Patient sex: M
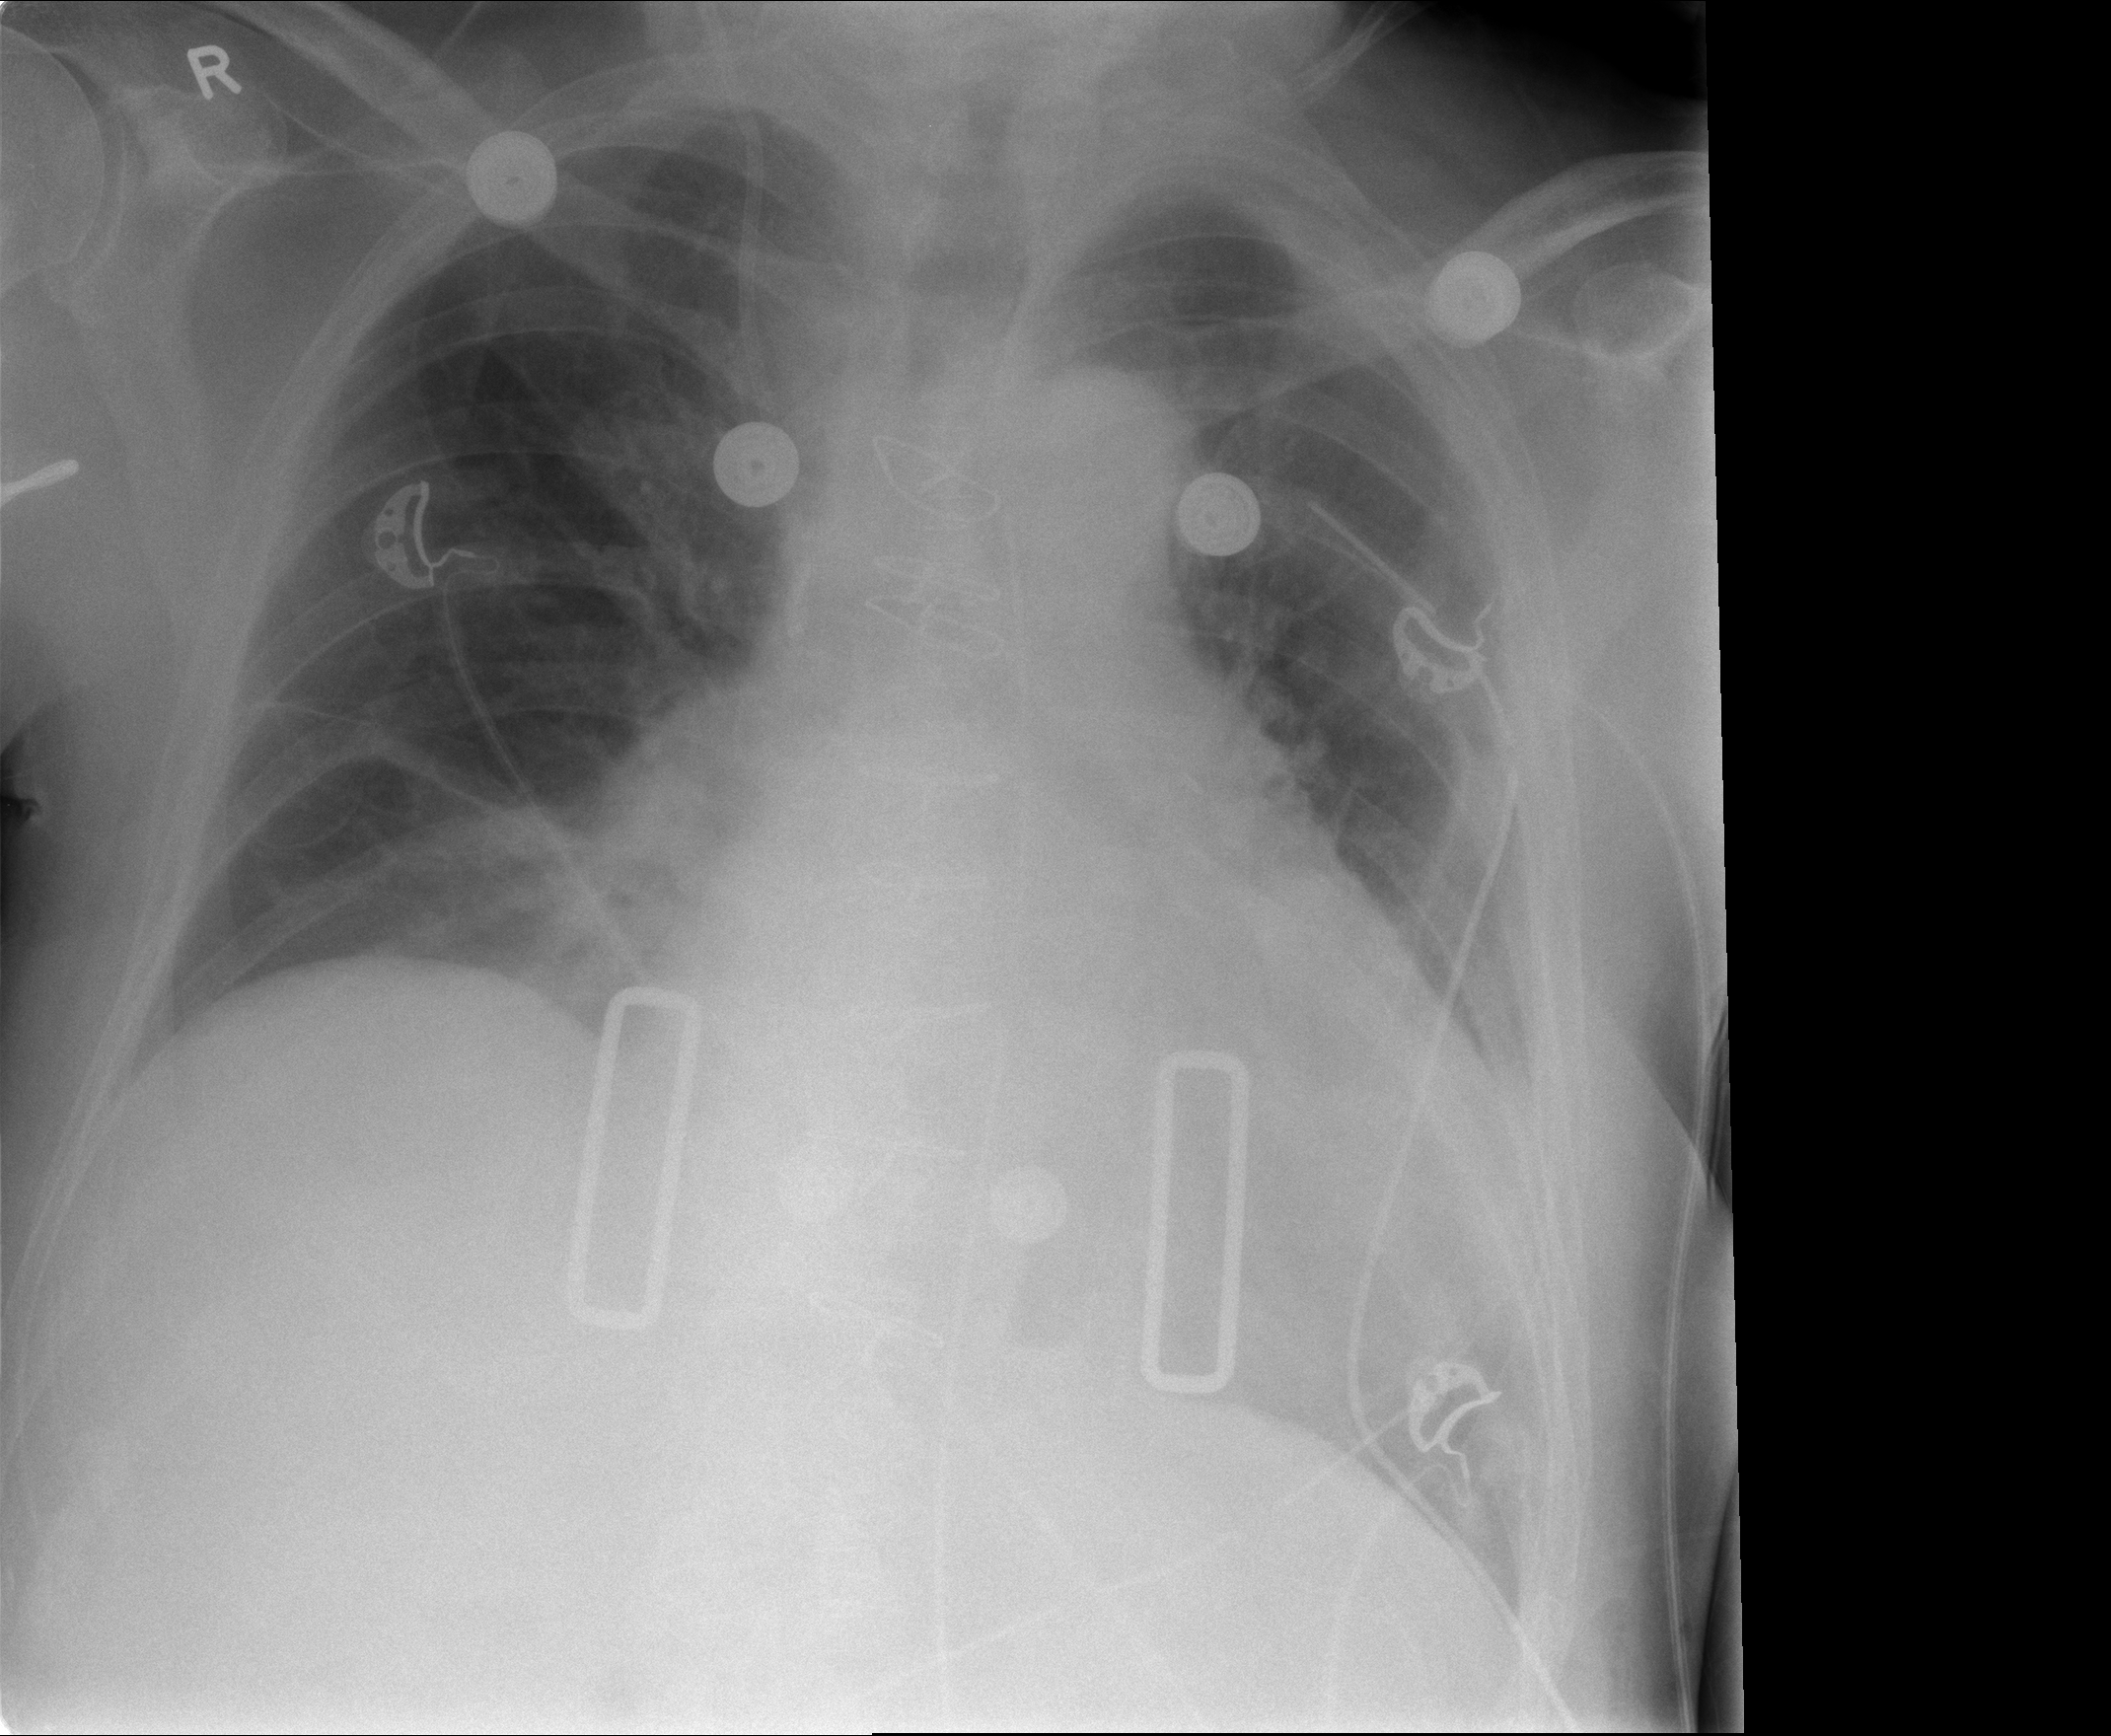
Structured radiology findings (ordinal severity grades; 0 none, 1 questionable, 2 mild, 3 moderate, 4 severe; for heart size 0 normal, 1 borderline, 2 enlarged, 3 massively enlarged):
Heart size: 2
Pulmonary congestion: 2
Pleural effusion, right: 0
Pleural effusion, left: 0
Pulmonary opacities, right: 2
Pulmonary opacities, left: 1
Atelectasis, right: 0
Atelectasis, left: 2